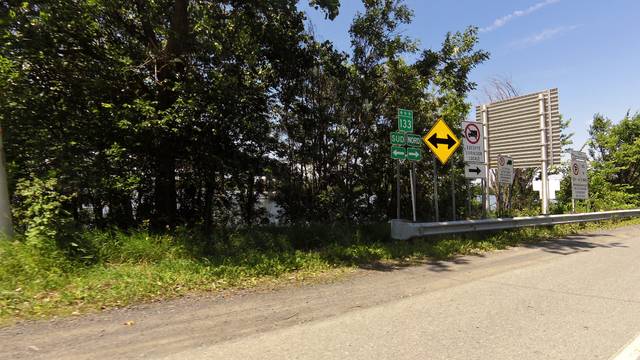
Region: Canada
Coordinates: 45.327, -73.257